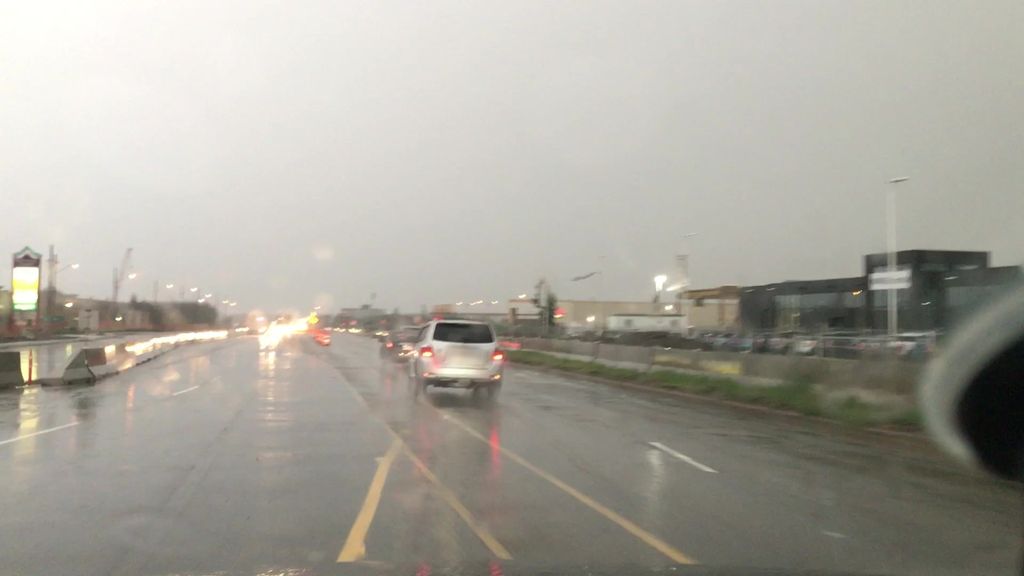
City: edmonton